Question: I have a rather rudimentary question, a problem that popped up after switching my IDE from NetBeans to Eclipse.
In Eclipse, you define a workspace where all configurations and settings are stored. Inside this workspace, I created a new Project, where all resides my classes for one Java lab.
This is the tree:

Working on the 'NoObject', this is what I have (amongst other things that are not important in the context of this question):
'''
static int randInt(int value)
{
Random randomNum = new Random();
return randomNum.nextInt(value);
}
'''
Using a 'NoObjectTest' class, we are told to use the 'rantInt()' static method to demonstrate the global principle.
Within my 'NoObjectTest', this is what I have:
'''
public class NoObjectTest
{
public static void main(String[] args)
{
System.out.println(randInt(5));
}
}
'''
With this said, Eclipse is telling me it cannot find 'randInt()' despite the 'static' type of this method in 'NoObject'.
Things I've tried are:
1. importing the static method from NoObject as a class/library into NoObjectTest. This didn't work.
2. Creating a constructor stub inside NoObjectTest. This didn't work.
What's interesting is, the things I've tried all work in NetBeans. However, migrating it to Eclipse, it stopped working.
Can someone tell me what it is I am doing wrong? Do I have Eclipse setup incorrectly? Currently, each new Project is a new class (class in the college sense, not a programming sense), so each "lab" is a new "project". Is this the right way to do it?
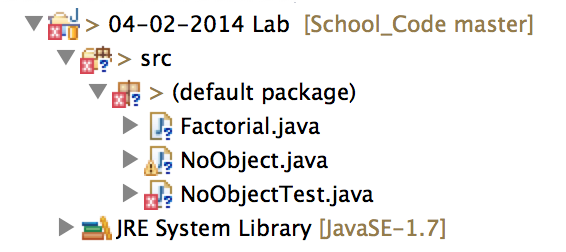
Answer: To call static methods, you must include the name of the class where the method is located. Use 'NoObject.randInt(5);'